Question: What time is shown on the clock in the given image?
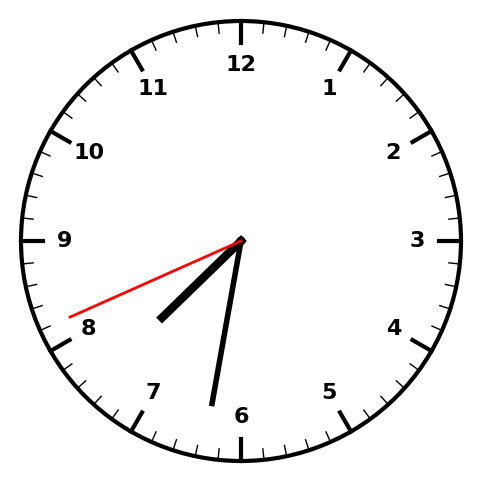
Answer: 07:31:41